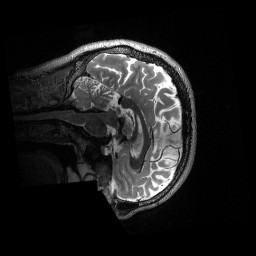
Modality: T2w
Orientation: sagittal
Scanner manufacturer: siemens
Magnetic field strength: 3 T
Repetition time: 3.2 s
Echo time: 0.563 s